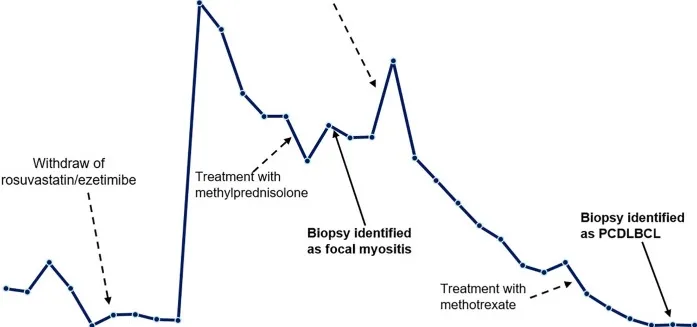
Dynamic change of serum CK-MB levels during the course.
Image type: pathology (giemsa)